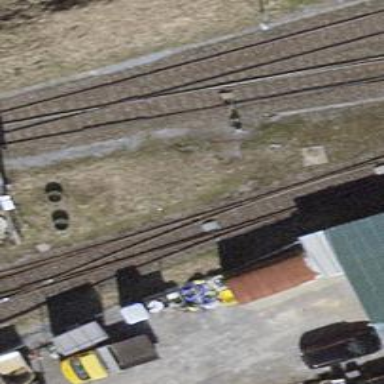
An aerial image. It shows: Railway yard.